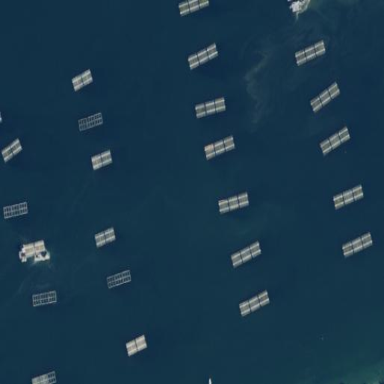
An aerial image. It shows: Area dedicated to aquaculture.